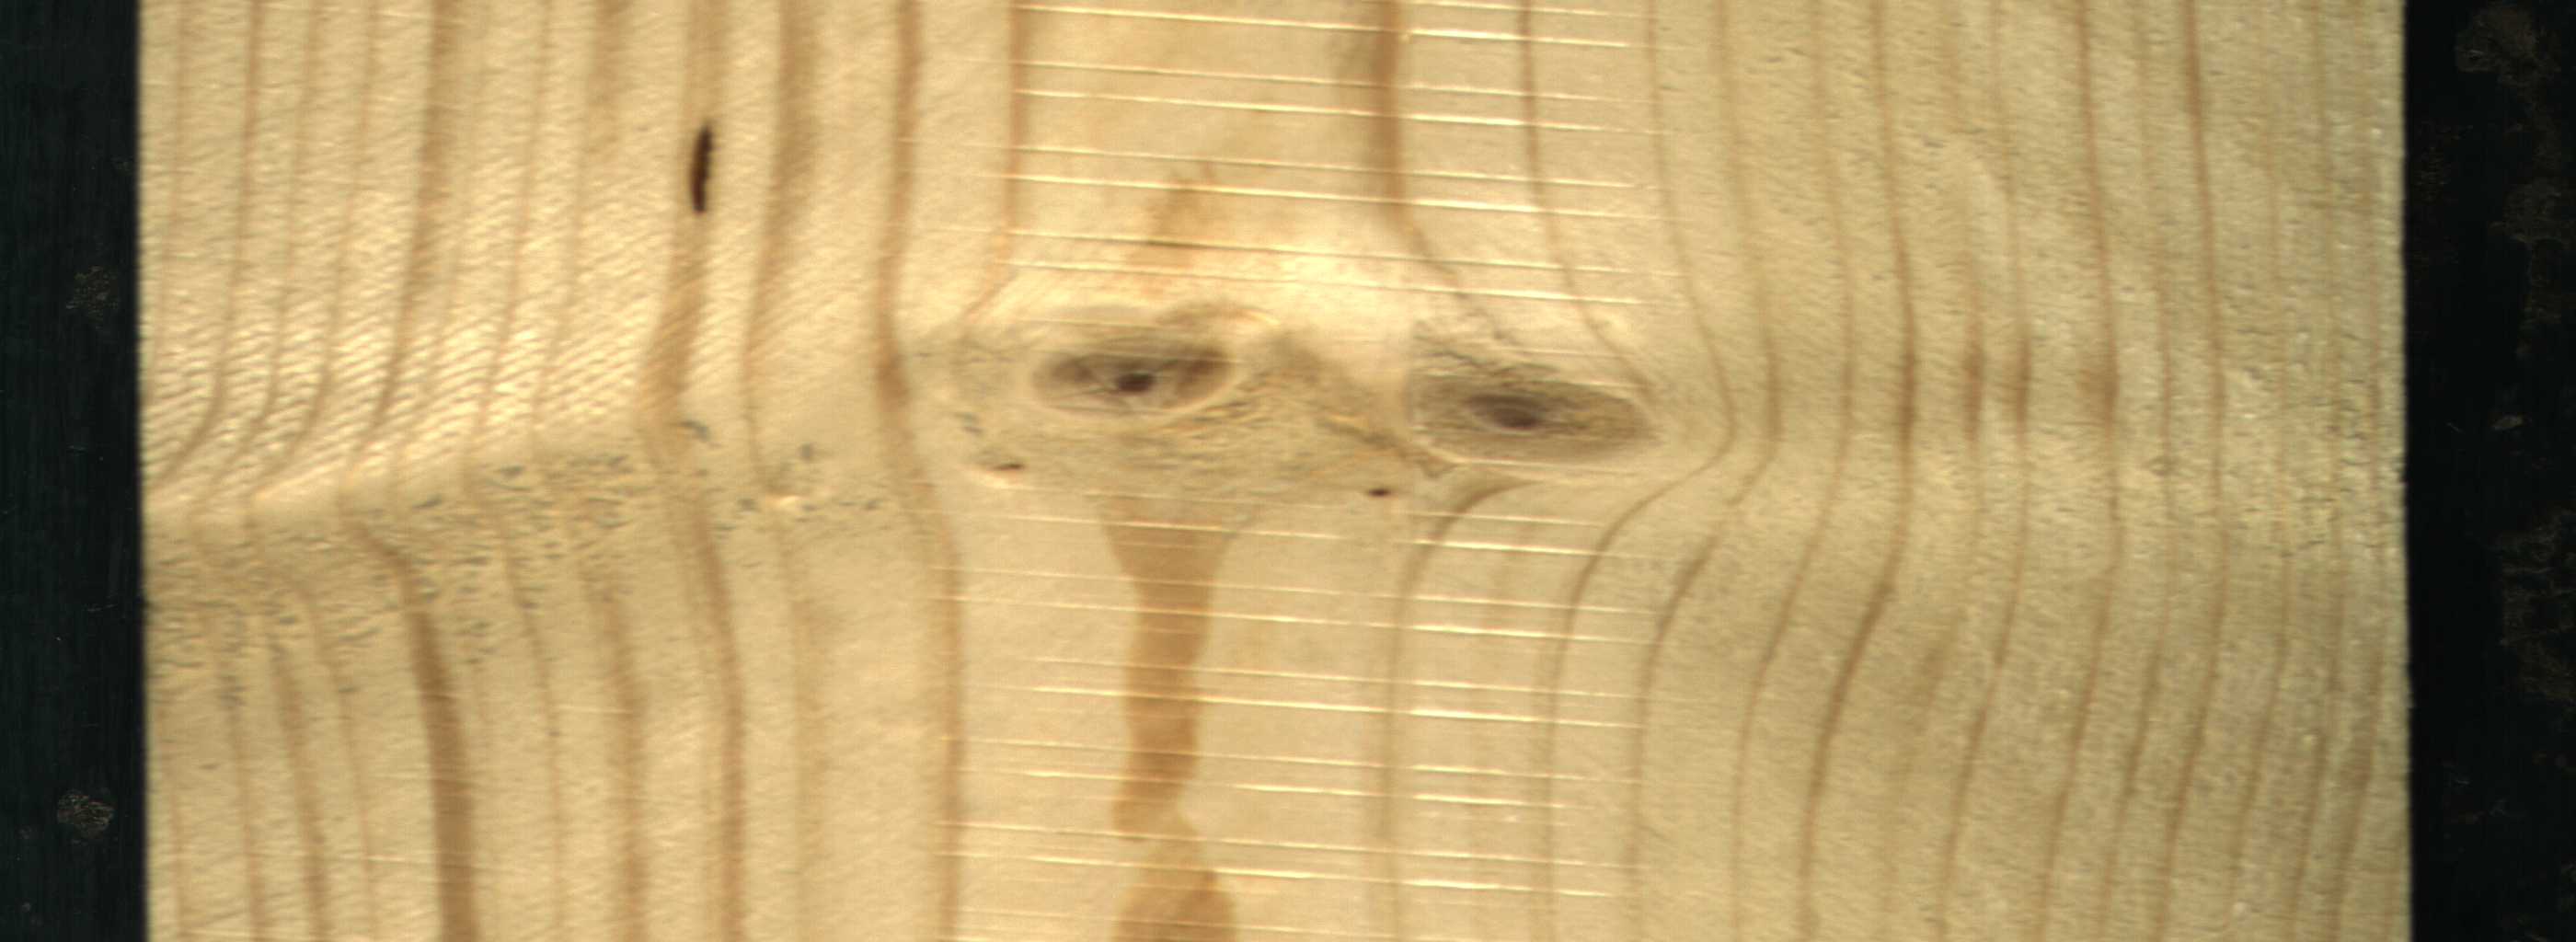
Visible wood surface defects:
resin
Live_Knot
Live_Knot